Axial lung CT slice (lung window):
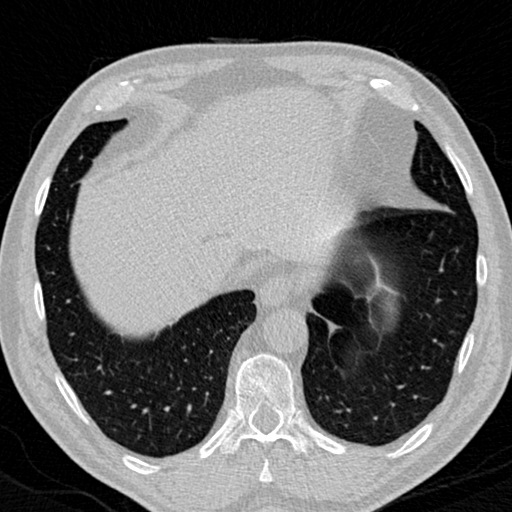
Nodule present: no